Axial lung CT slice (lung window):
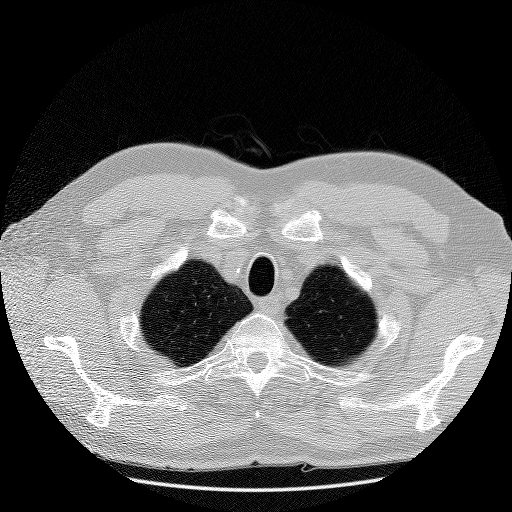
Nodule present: no